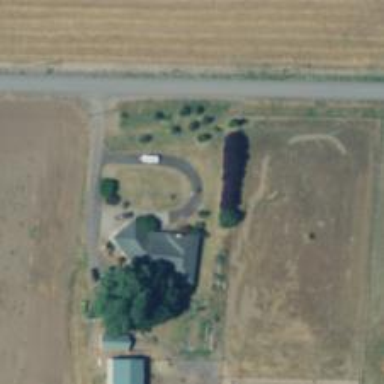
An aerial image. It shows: Driveway leading to service road.